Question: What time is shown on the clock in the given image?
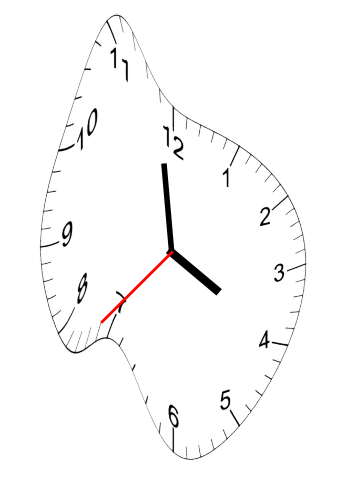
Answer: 03:58:37